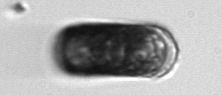
Label: Paralia_sulcata